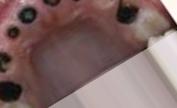
Condition: Caries